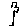
Label: hexagon